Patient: sex F, age 54
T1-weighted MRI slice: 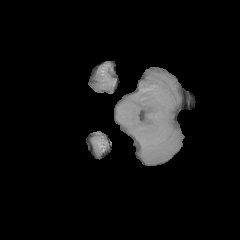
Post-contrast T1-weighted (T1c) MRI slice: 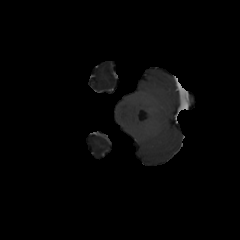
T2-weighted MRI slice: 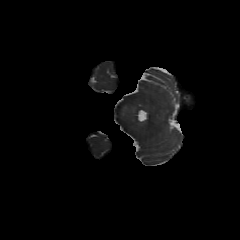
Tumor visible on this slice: no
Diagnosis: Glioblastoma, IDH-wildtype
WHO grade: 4